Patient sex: M
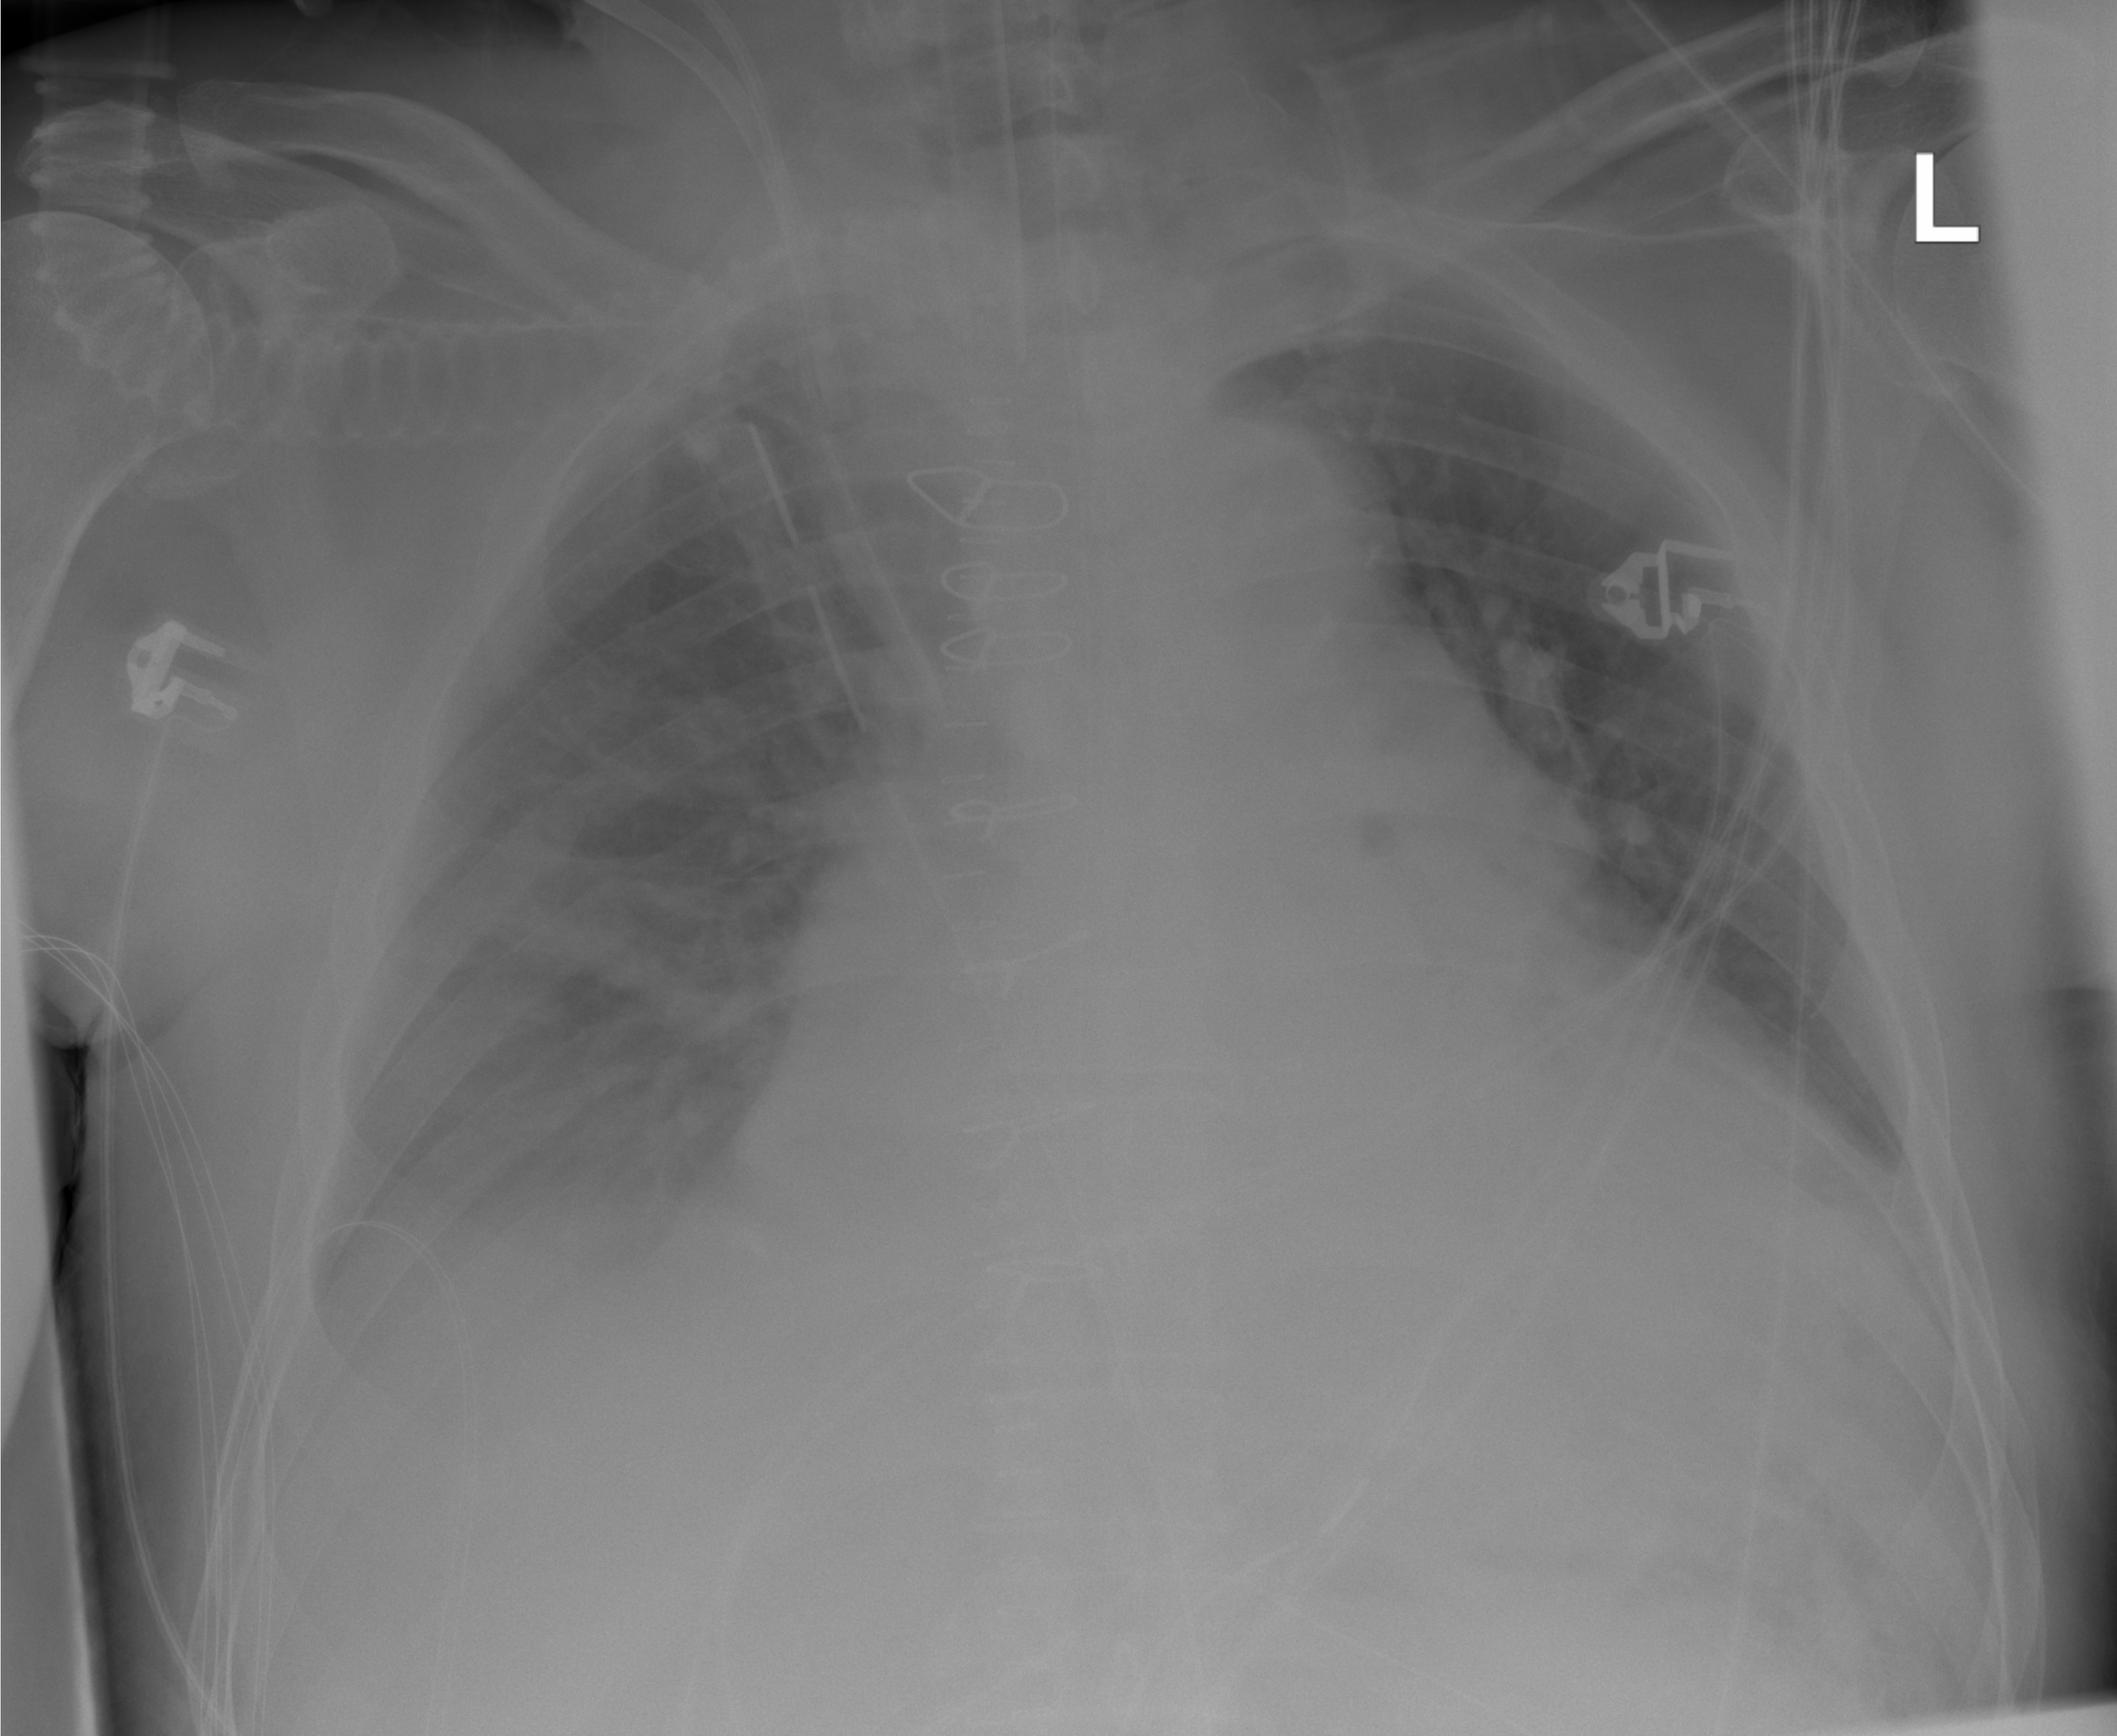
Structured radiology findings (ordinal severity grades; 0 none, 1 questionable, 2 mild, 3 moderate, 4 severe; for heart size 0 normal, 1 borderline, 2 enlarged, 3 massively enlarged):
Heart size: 2
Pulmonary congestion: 0
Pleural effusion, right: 0
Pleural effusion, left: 1
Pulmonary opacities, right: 0
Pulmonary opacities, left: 0
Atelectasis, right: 2
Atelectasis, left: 2